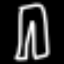
Label: pants